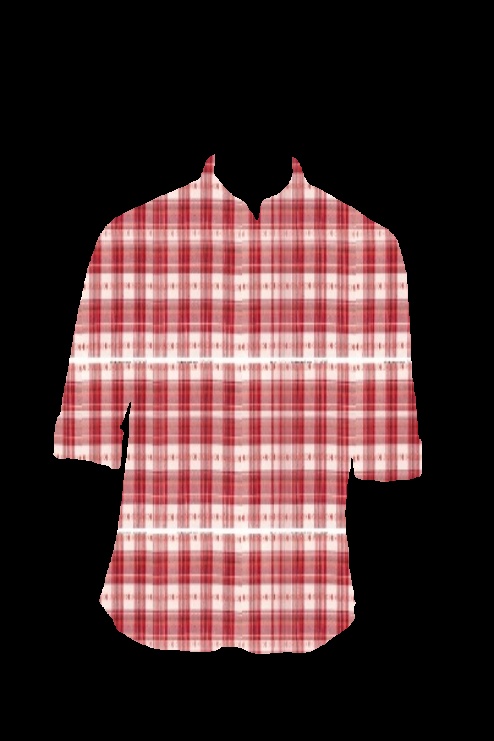
red plaid button up tee